Field crop: maize
Growth stage: 2
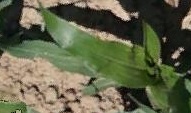
Species: maize